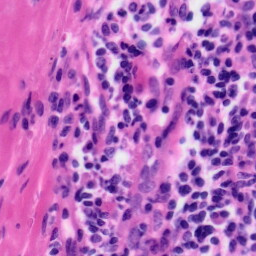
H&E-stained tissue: Tonsil